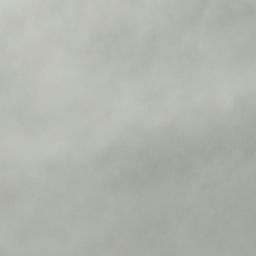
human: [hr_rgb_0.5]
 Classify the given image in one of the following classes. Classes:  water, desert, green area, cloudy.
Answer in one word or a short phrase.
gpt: cloudy